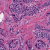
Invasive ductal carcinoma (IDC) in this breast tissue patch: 0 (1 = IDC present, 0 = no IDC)